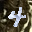
Label: 4